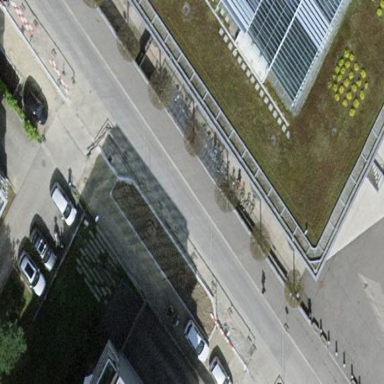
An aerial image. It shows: Building housing bicycle parking shed.